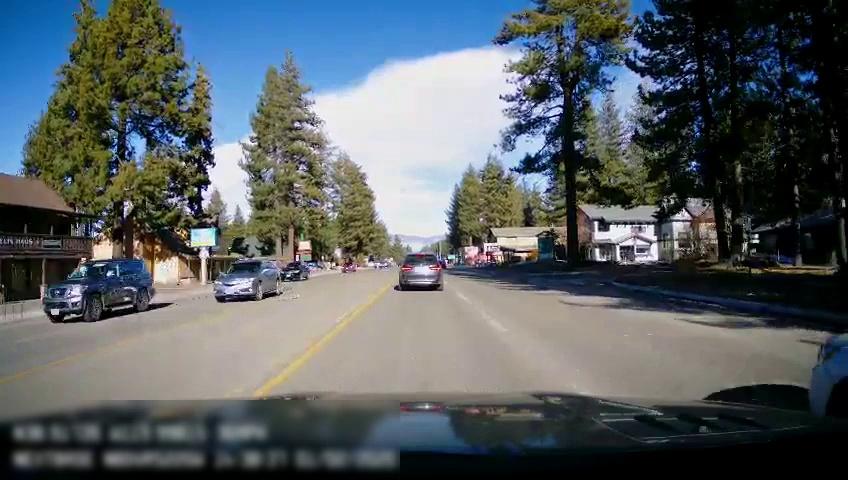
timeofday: Day
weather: Sunny
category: Drivable Space
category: Vehicles | Car
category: Vehicles | SUV
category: Vehicles | SUV
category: Vehicles | SUV
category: Vehicles | Car
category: Lanes | Opposite Lane
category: Lanes | Opposite Lane
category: Lanes | Current Lane